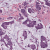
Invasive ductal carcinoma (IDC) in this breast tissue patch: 1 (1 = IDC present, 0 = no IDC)